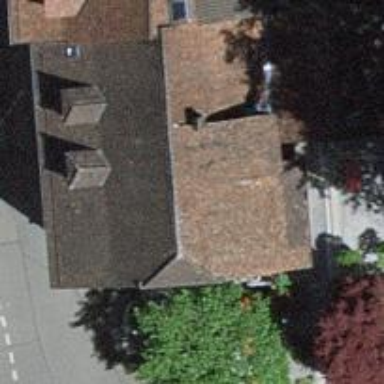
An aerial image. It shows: Restaurant.